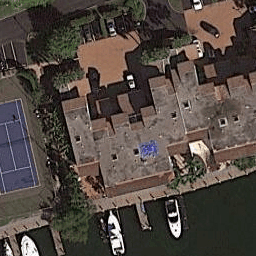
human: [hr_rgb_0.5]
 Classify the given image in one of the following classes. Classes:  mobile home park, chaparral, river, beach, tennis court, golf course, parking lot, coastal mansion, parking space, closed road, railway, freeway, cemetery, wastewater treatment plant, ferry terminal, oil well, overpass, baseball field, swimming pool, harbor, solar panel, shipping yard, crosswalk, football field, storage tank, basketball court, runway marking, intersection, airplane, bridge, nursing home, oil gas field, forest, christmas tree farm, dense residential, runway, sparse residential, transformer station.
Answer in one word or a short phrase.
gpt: coastal mansion